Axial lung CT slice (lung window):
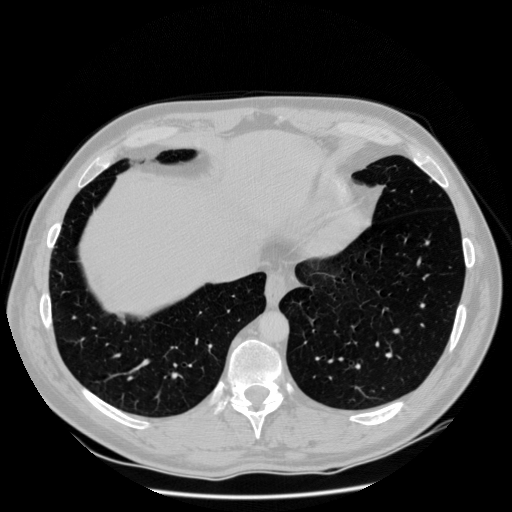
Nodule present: no